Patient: sex M, age 53
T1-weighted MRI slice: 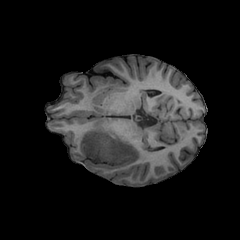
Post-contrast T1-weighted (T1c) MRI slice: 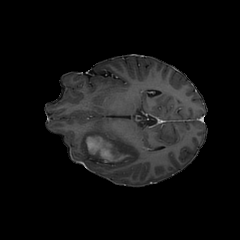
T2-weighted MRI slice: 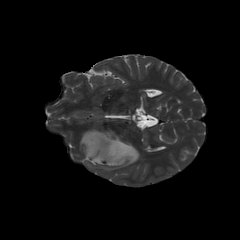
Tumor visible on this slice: yes
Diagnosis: Astrocytoma, IDH-mutant
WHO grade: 4